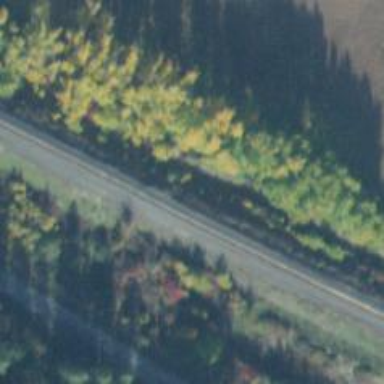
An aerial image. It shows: Railway track.